Interaction volume radius: 10 \u00c5
Interaction volume height: 10 \u00c5
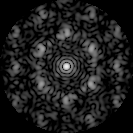
Disorder parameter: 0.5362